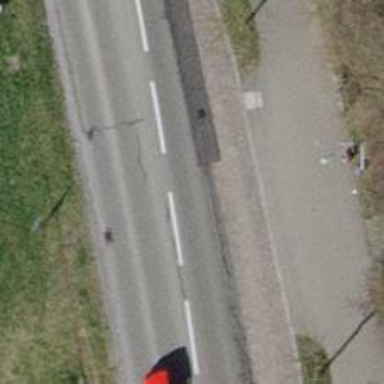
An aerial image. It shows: Bus stop with stop position for public transport.